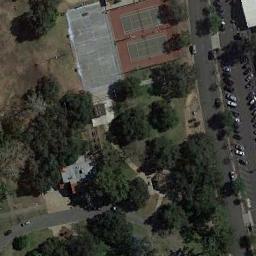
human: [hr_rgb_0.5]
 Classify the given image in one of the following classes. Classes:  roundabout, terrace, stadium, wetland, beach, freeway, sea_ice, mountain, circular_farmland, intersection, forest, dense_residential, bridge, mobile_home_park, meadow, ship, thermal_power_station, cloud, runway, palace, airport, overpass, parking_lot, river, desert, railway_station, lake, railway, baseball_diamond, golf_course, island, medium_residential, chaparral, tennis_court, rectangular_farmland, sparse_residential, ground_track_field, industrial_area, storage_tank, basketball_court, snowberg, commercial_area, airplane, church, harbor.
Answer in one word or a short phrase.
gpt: tennis_court